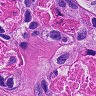
Metastatic tissue present: yes